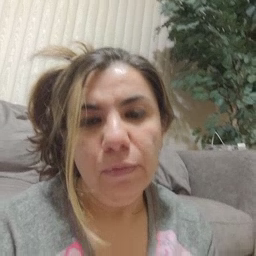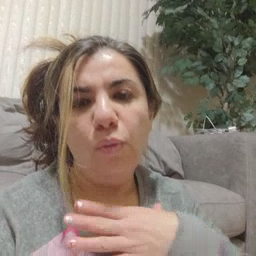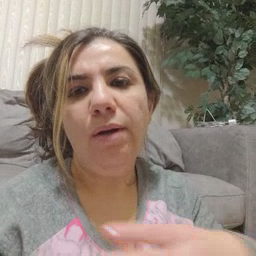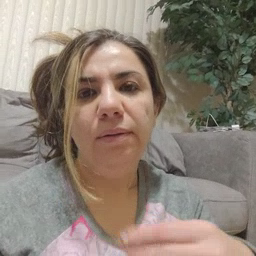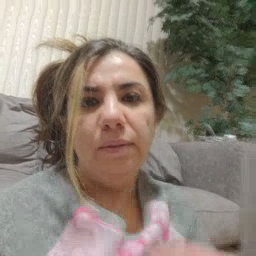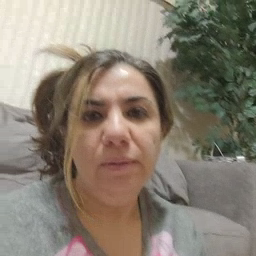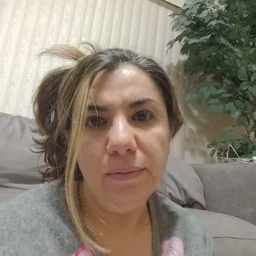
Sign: white